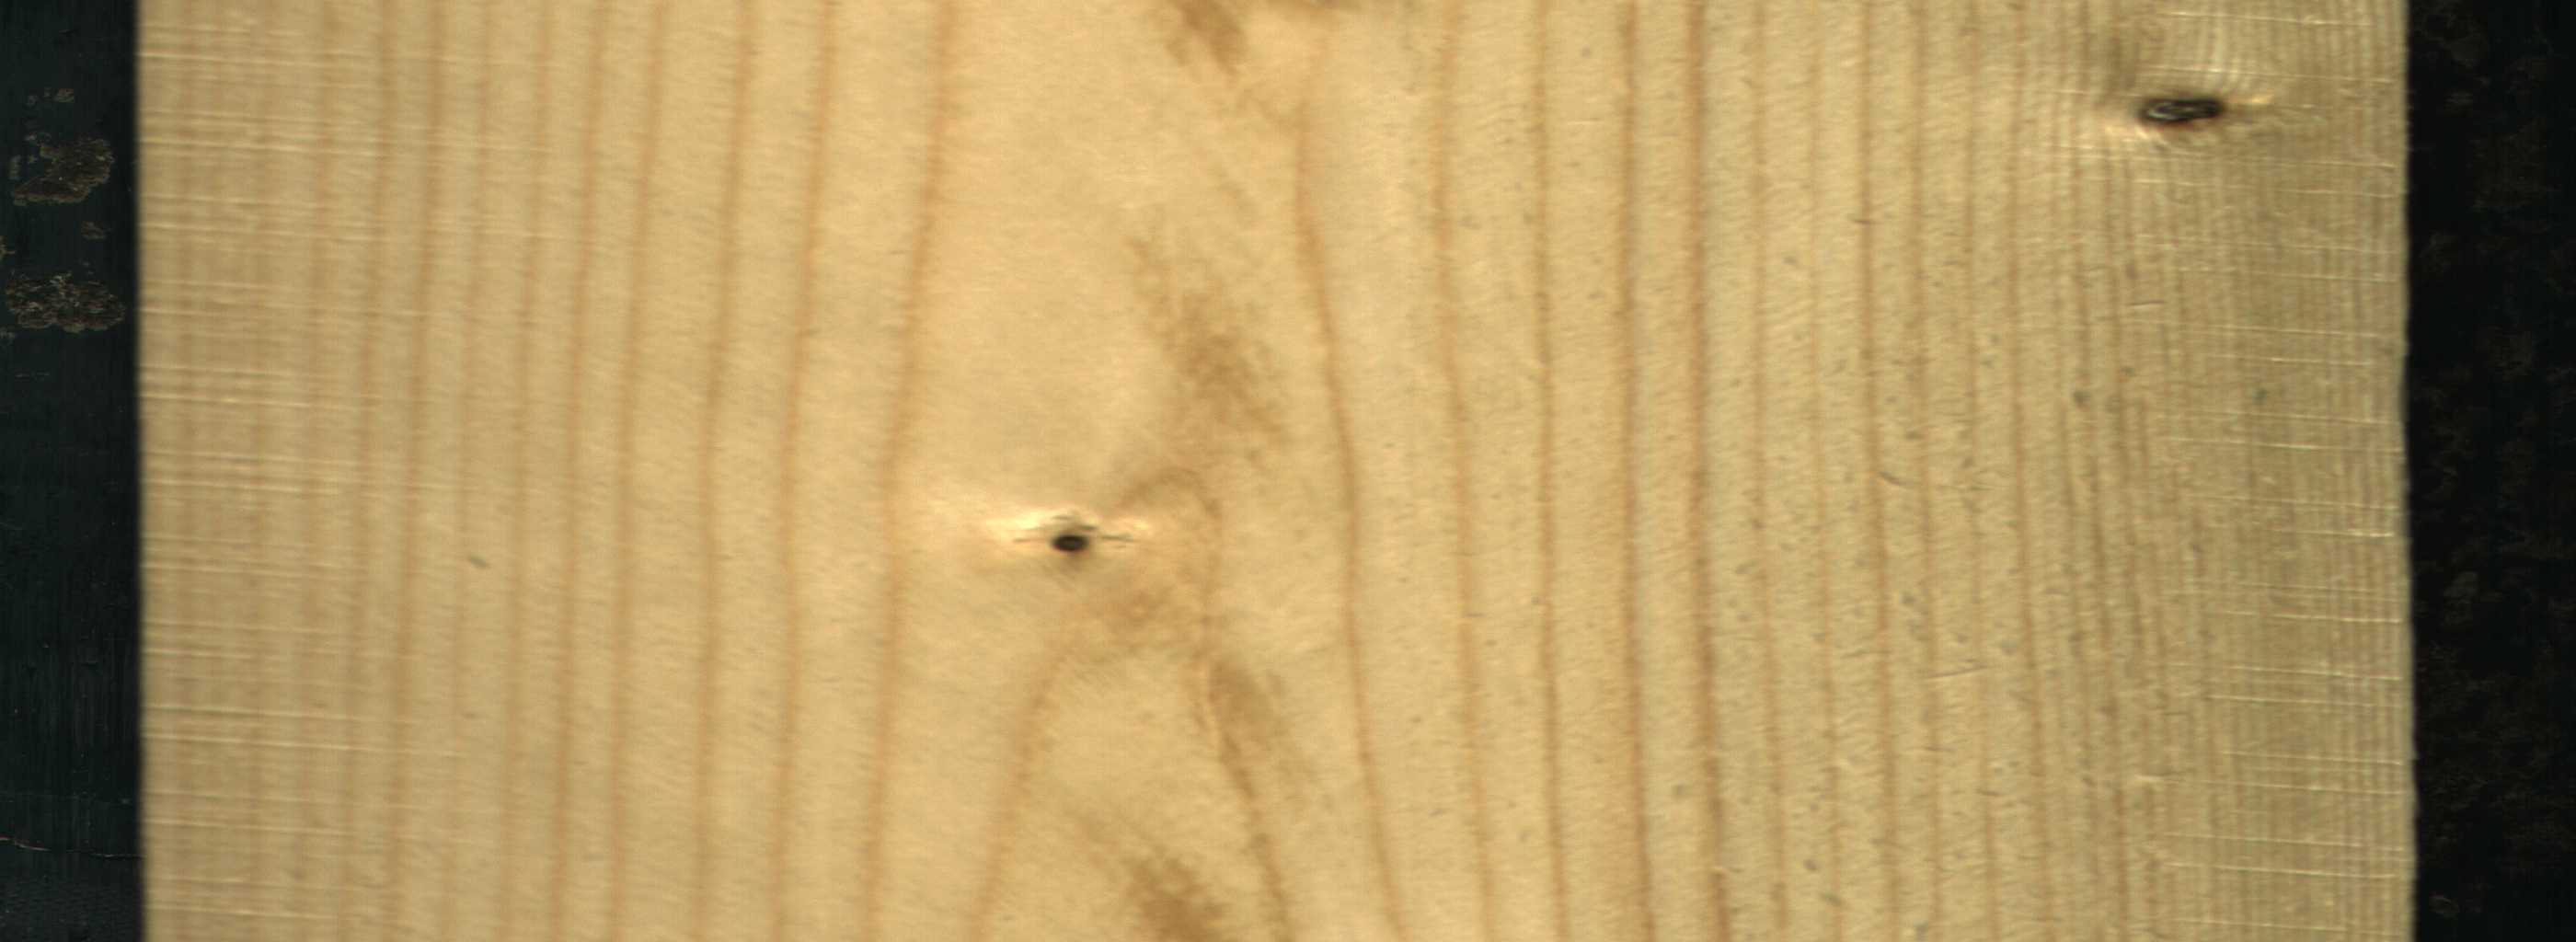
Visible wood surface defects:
Dead_Knot
Dead_Knot